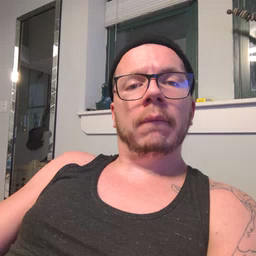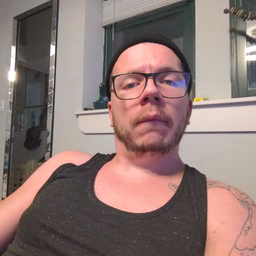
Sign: nap